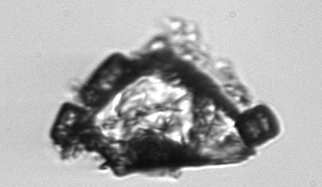
Label: Delphineis